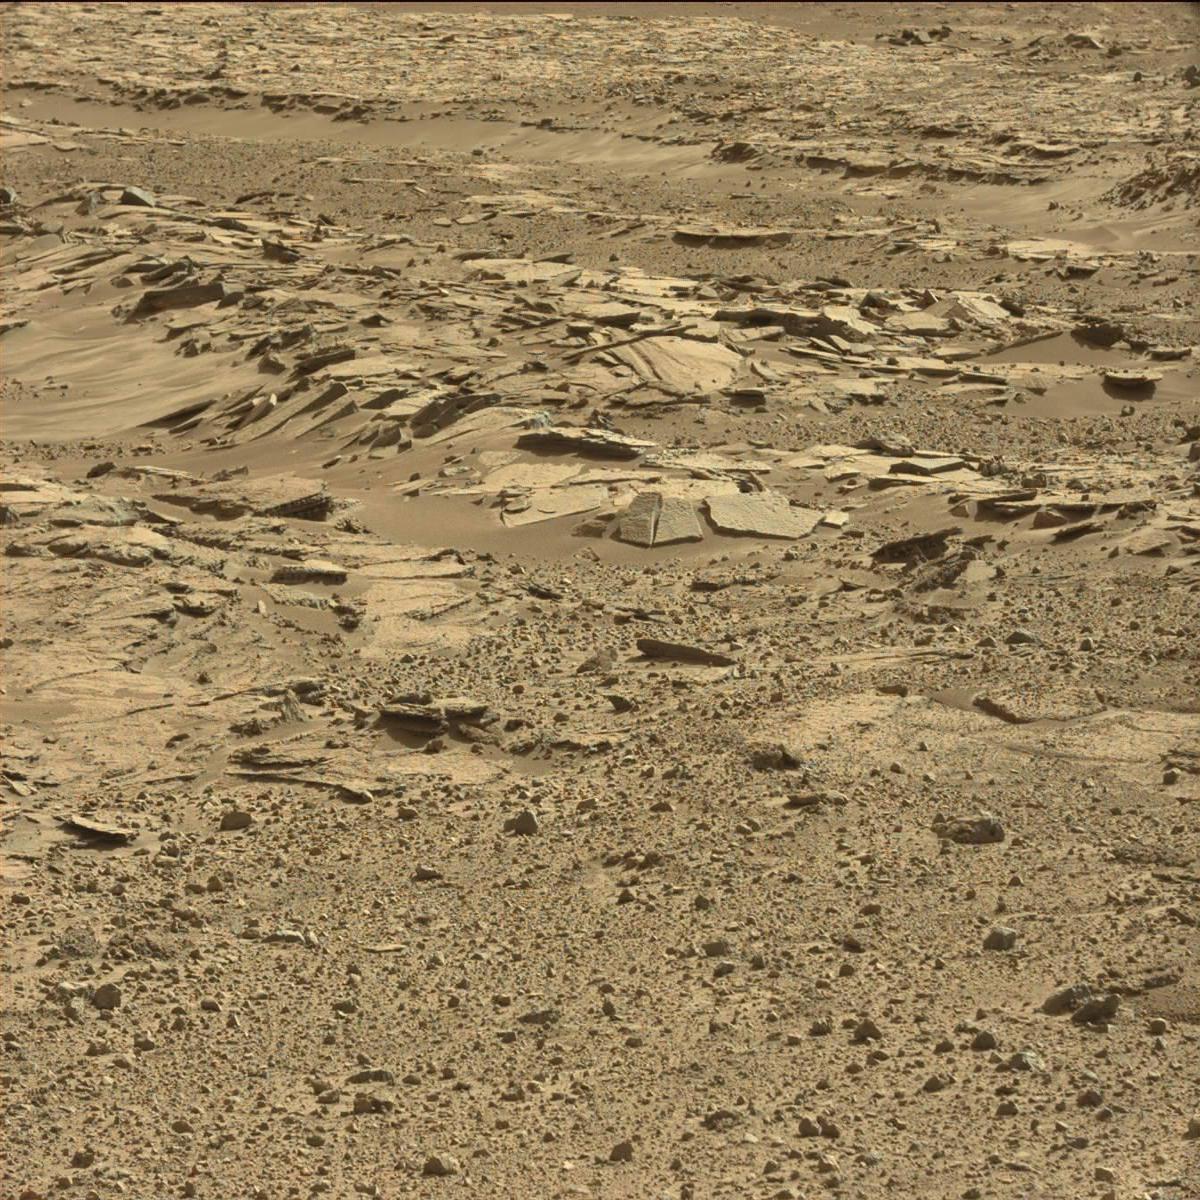
Terrain classes present: Bedrock, Sand / Soil